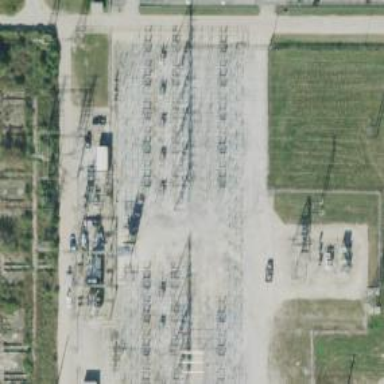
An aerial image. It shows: Switch used for power control.